Aerial crown-view tile of a tropical tree (Barro Colorado Island, Panama), acquired 20250512:
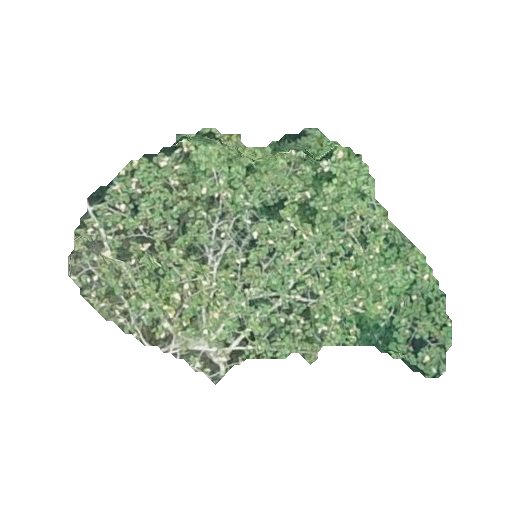
Species: Ochroma pyramidale
GBIF accepted scientific name: Ochroma pyramidale
Crown area: 98.394 m²